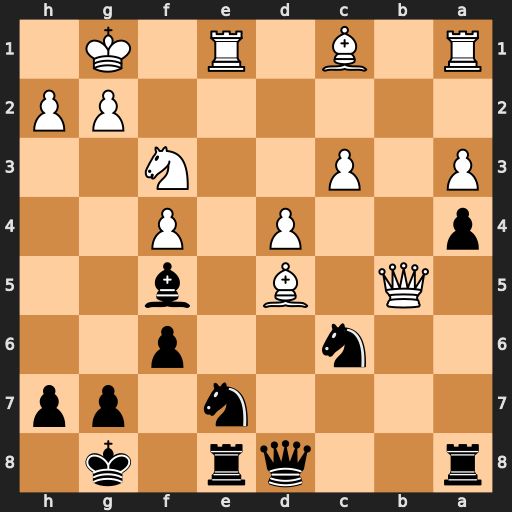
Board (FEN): r2qr1k1/4n1pp/2n2p2/1Q1B1b2/p2P1P2/P1P2N2/6PP/R1B1R1K1
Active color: b
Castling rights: -
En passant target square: -
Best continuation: Qxd5 Qxd5+ Nxd5